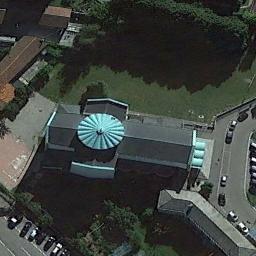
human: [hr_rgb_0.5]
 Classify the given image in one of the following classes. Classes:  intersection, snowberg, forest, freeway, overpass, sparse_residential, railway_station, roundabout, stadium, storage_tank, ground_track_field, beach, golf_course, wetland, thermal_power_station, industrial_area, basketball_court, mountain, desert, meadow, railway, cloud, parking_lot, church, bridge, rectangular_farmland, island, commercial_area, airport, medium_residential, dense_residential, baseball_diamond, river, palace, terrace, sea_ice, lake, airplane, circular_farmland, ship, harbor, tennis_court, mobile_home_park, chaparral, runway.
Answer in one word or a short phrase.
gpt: church